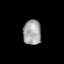
Tissue: lung
Cell type: Epithelial cells
Senescence score: 0.1872
Nuclear area (px): 442
Mean DAPI intensity: 163.887